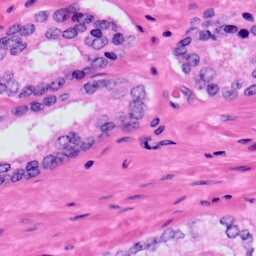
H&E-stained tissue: Prostate